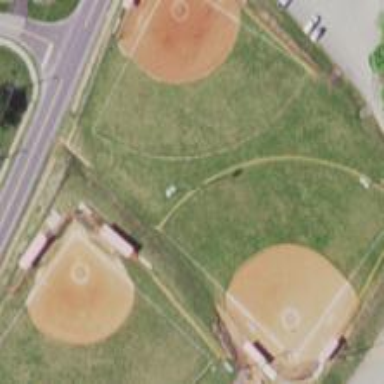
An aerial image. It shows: Baseball pitch for leisure land activities.